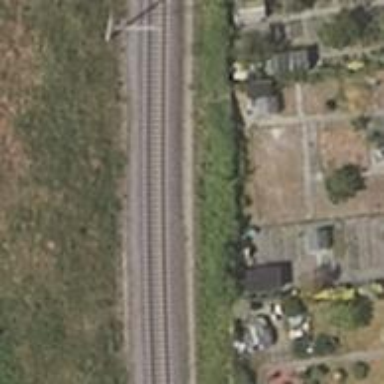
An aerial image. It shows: Contact line indicates electrification.